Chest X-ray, PA view. Patient: 48 years old, sex F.
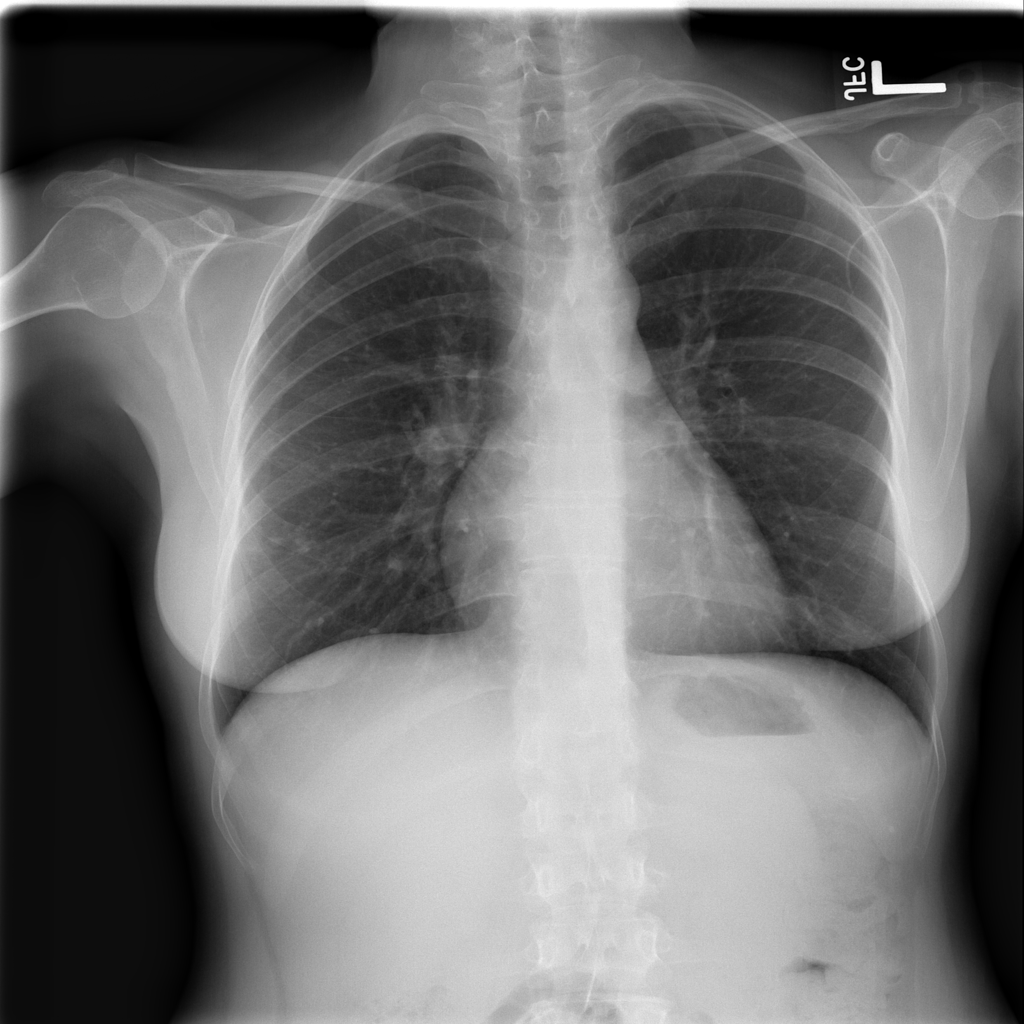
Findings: No Finding